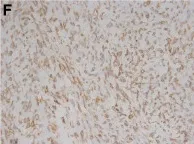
(MaxVision method x200) F. EGFR was strongly and diffusely positive. (MaxVision method x 200).
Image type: pathology (immunostaining)